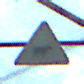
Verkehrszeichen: ViehtriebLinks
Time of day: MorningAfternoon
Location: Roofed (Special)
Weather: PartlyCloudy
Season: NotSpecified
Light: Natural